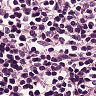
Metastatic tissue present: no